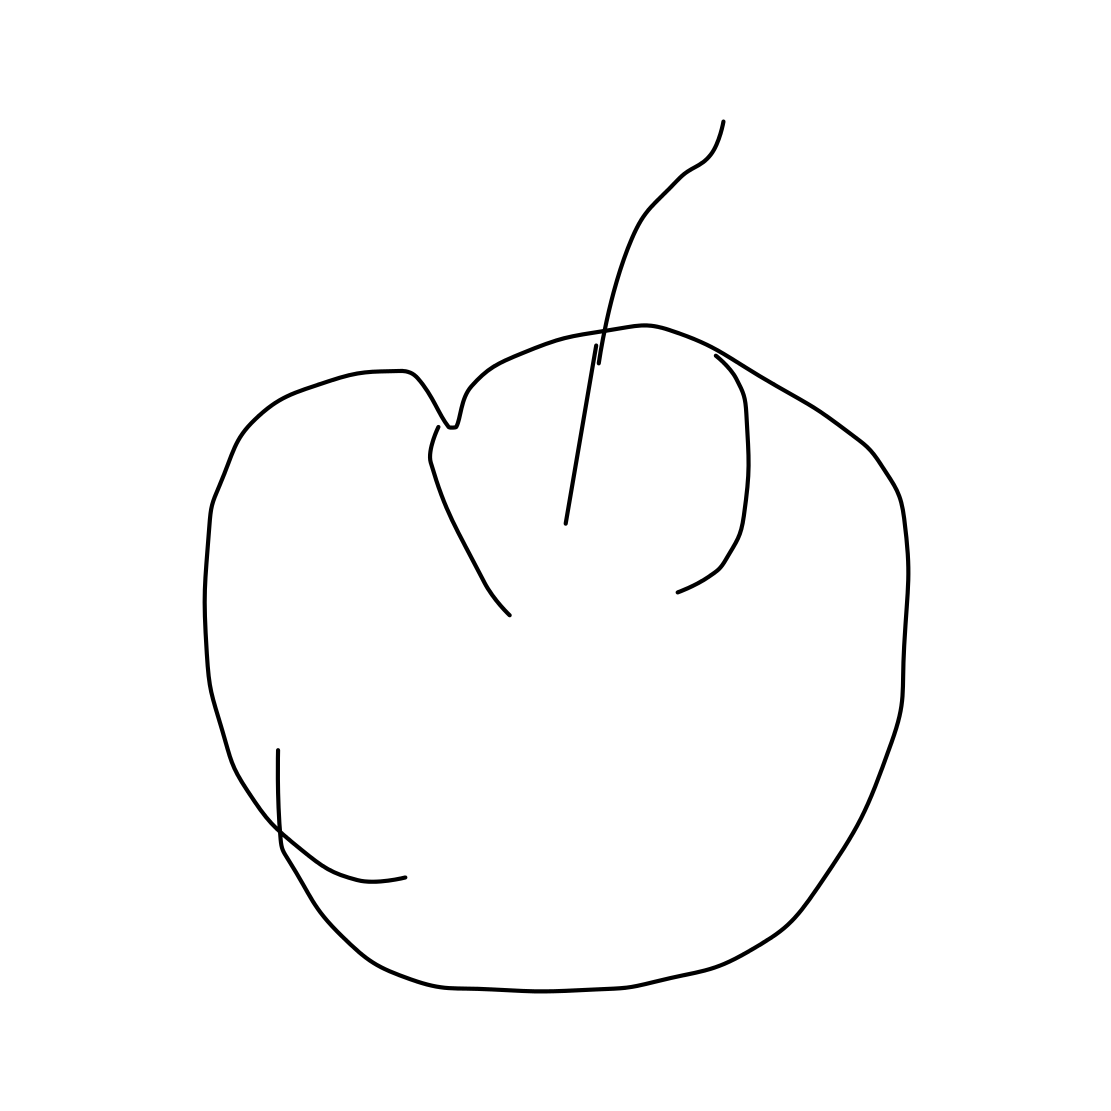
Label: pumpkin